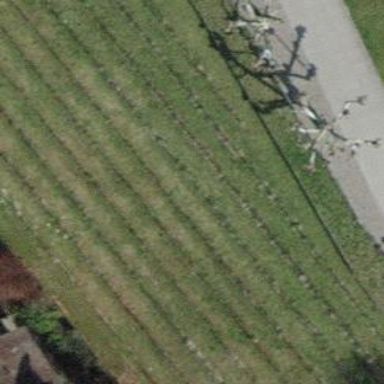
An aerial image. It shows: Vineyard growing grapes.